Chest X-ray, PA view. Patient: 40 years old, sex M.
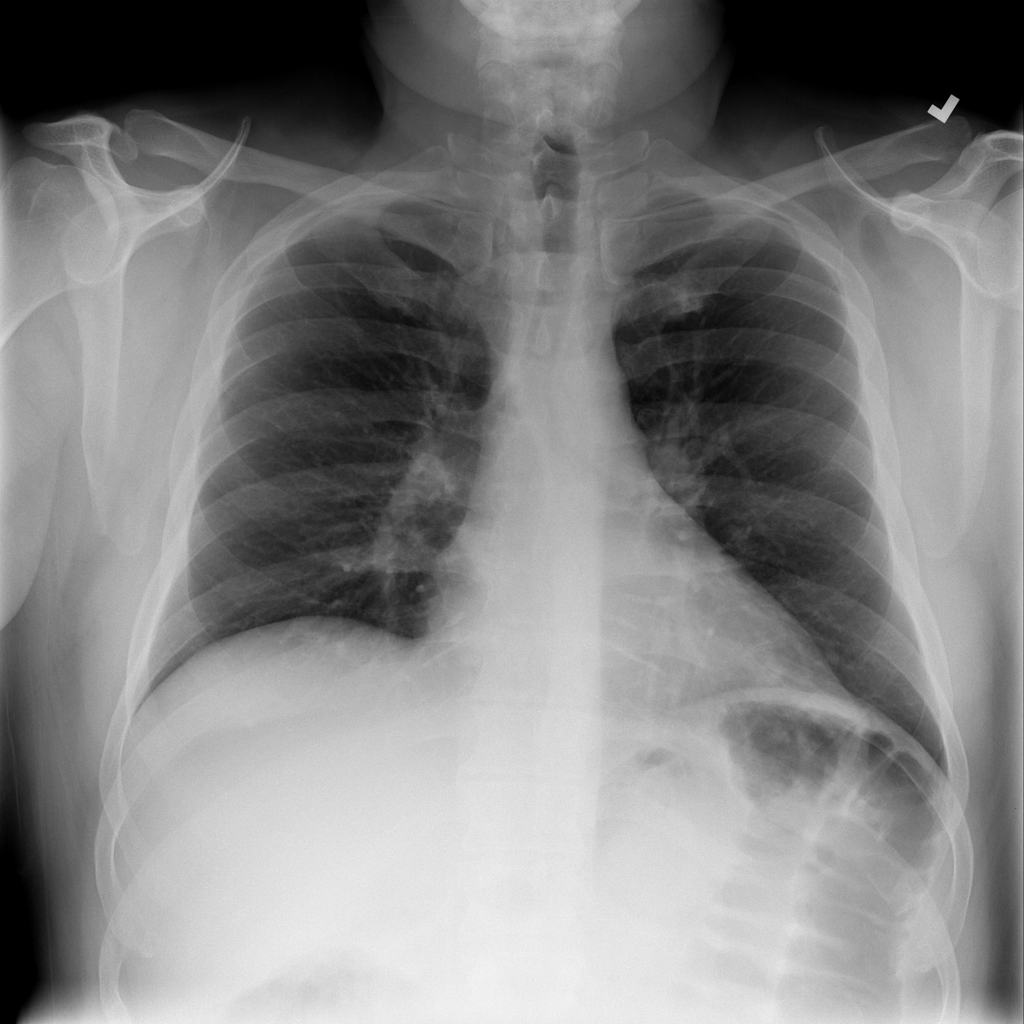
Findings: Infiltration